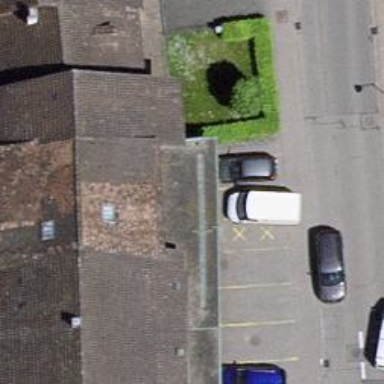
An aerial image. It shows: Post box is visible.